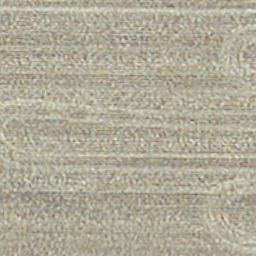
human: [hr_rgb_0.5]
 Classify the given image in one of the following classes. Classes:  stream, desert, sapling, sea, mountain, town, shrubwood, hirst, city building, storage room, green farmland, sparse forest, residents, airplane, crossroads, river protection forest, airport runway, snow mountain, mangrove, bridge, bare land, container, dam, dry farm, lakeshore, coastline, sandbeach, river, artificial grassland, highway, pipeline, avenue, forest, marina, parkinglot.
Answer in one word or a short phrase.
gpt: dry farm